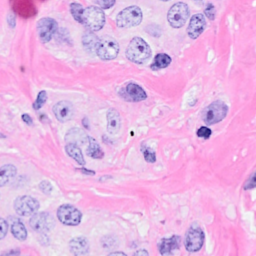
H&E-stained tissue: Breast